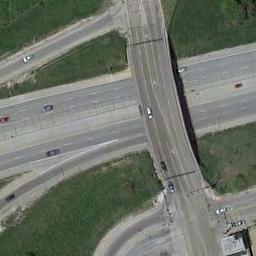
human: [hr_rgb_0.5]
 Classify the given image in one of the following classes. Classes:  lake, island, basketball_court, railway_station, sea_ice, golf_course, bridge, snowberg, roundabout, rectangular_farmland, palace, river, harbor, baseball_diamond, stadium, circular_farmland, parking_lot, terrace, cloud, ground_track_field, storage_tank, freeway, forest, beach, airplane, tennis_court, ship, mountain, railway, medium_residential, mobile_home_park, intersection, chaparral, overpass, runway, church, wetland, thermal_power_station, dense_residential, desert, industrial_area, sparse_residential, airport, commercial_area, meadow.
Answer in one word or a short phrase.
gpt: overpass